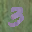
Label: 3